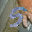
Label: 5